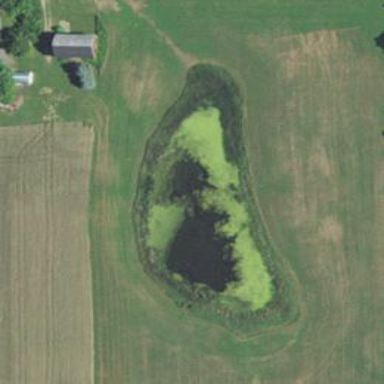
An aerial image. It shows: Pond surrounded by natural water.